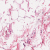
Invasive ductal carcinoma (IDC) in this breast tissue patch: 0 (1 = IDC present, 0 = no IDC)